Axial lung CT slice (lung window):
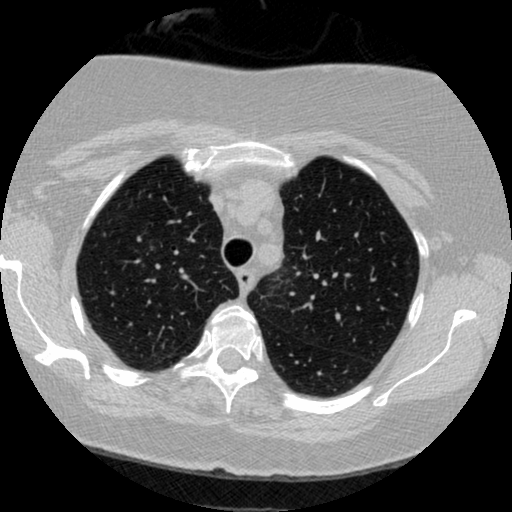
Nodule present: no